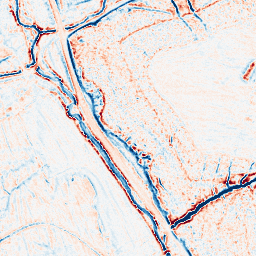
Category: edge_preserving
Decomposition family: bilateral
Decomposition parameters: d: 9
sigma_color: 150
sigma_space: 25
Upsampling method: bicubic_3x
Upsampling parameters: scale: 3
Upsampling scale: 3